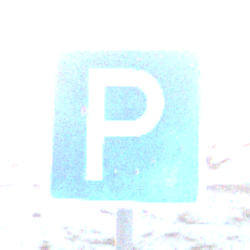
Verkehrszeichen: Parken
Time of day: SunriseSunset
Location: Outdoor (Beach)
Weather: PartlyCloudy
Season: NotSpecified
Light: Natural